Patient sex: F
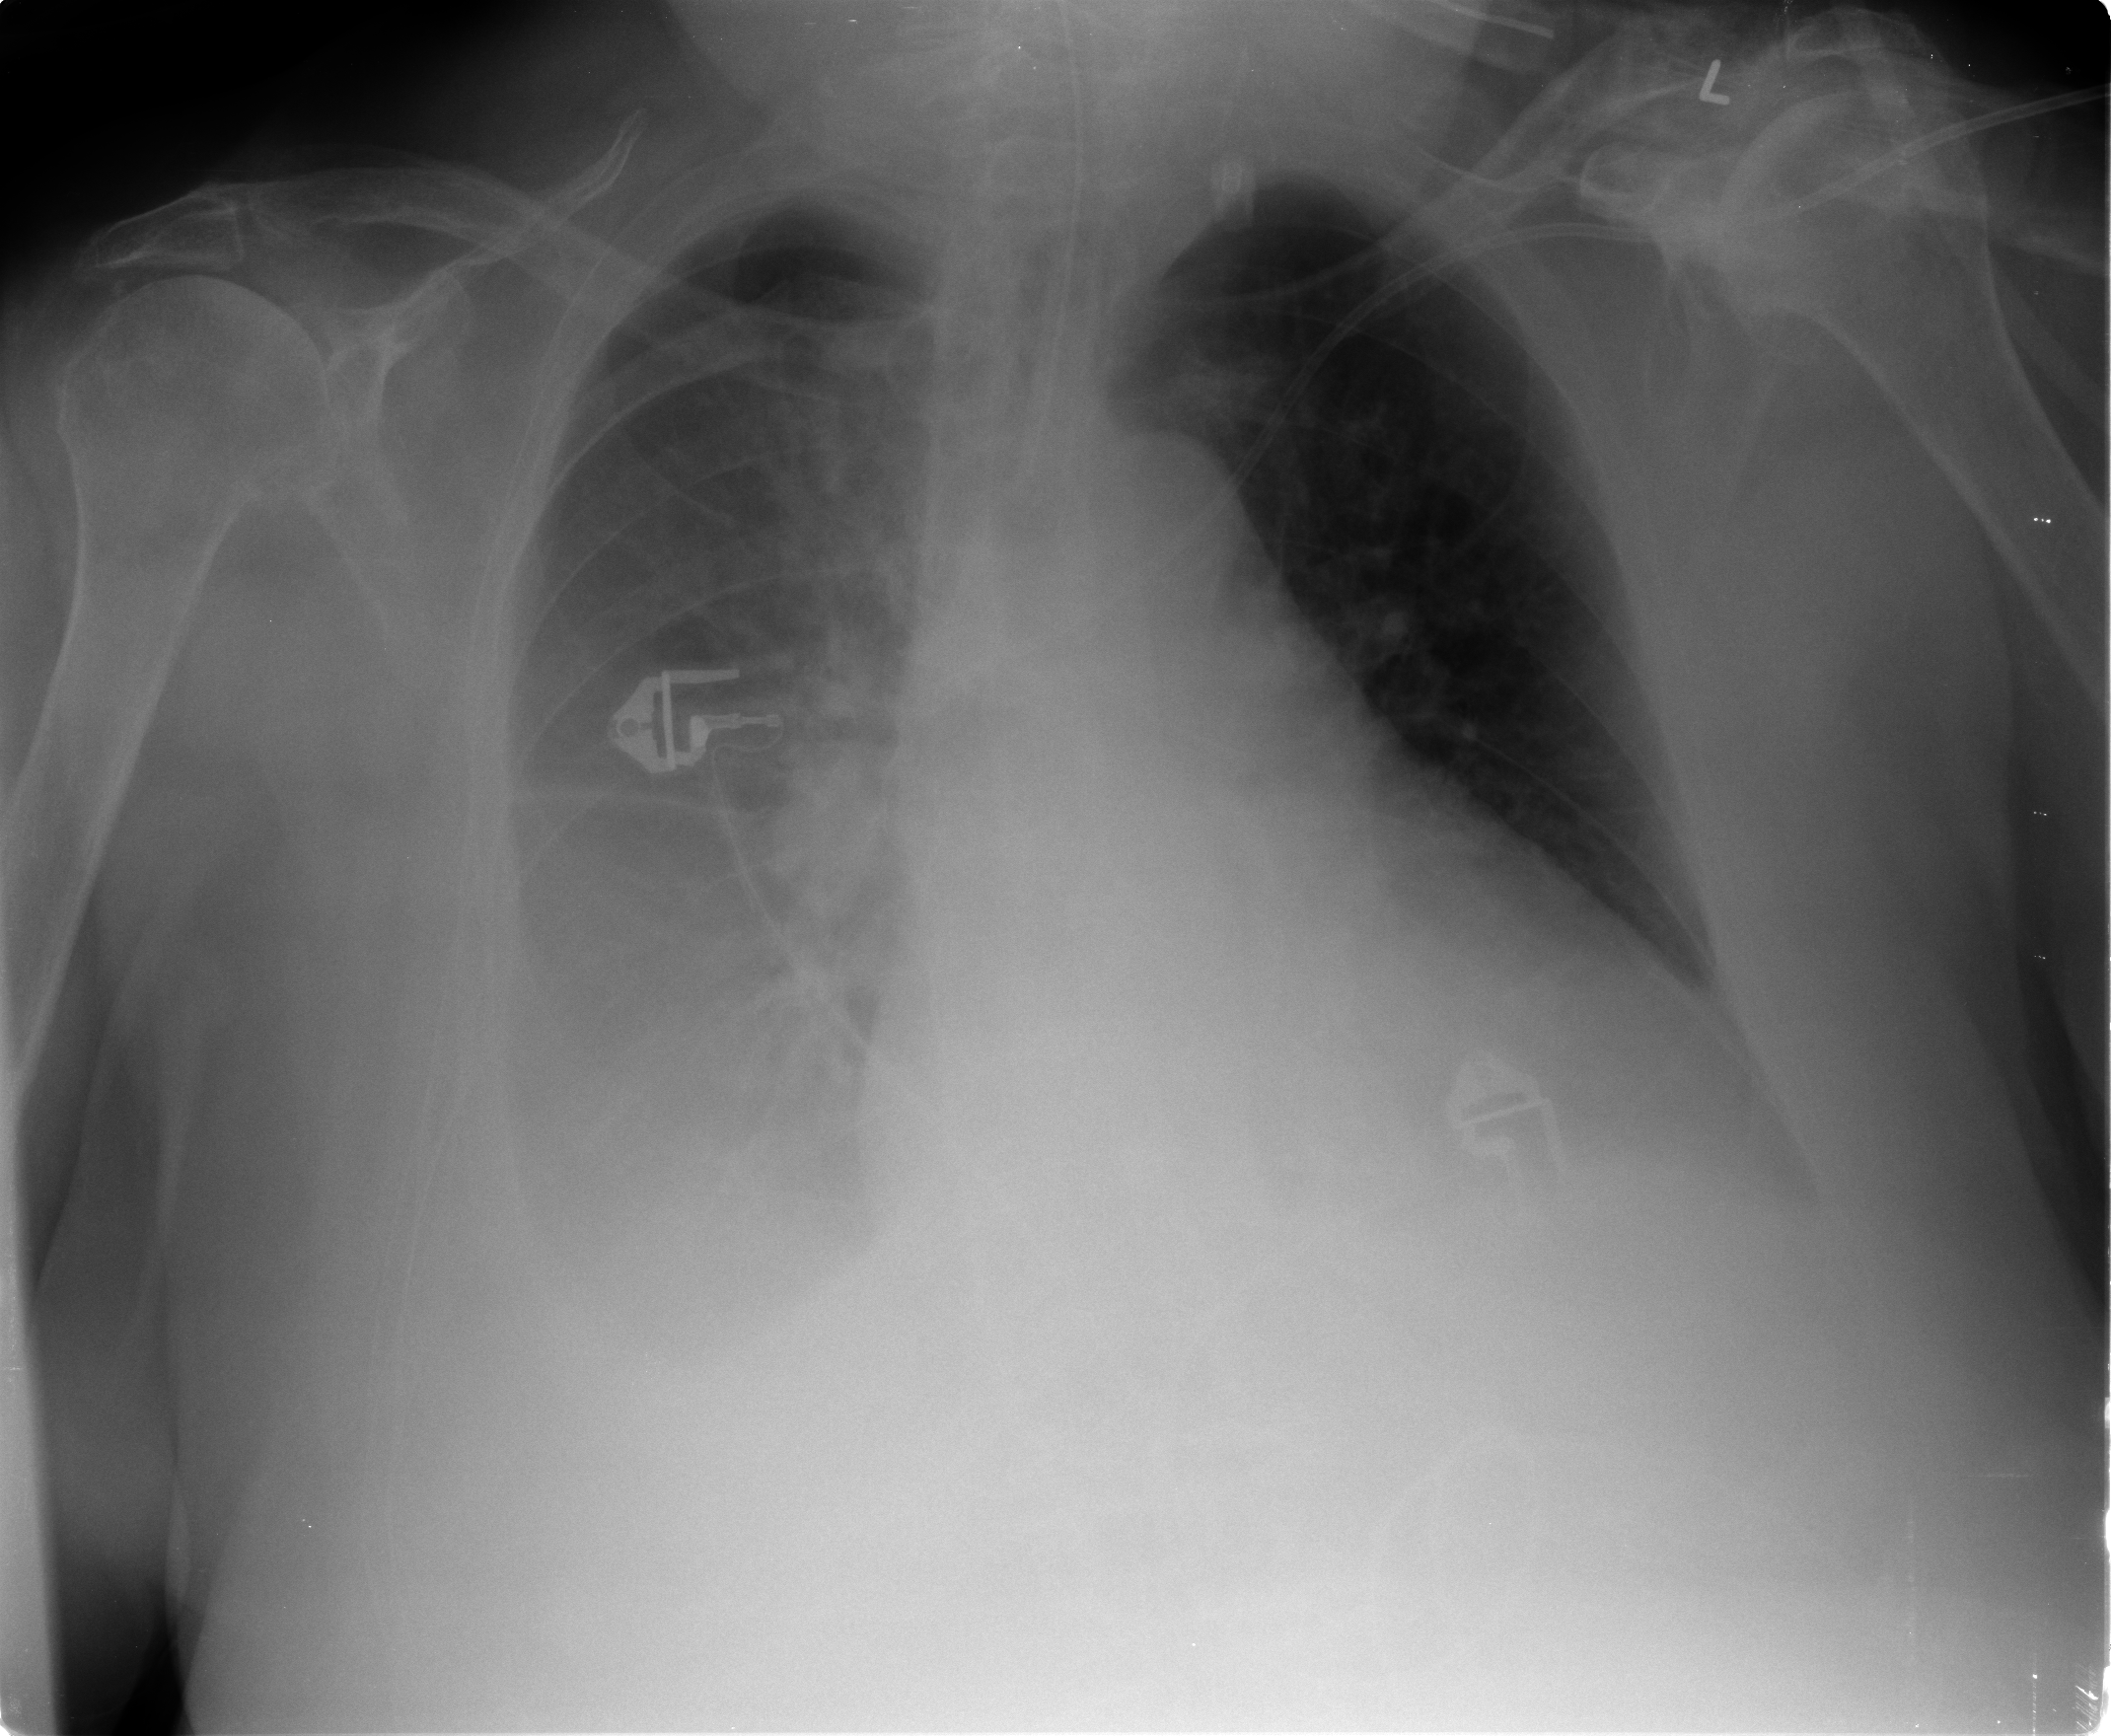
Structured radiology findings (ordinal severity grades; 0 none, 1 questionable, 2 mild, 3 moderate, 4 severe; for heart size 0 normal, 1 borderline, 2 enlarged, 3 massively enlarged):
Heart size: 2
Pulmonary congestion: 2
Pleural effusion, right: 3
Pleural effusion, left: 0
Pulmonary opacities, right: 1
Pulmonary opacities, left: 0
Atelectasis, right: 2
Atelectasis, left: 0